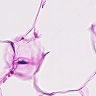
Metastatic tissue present: no